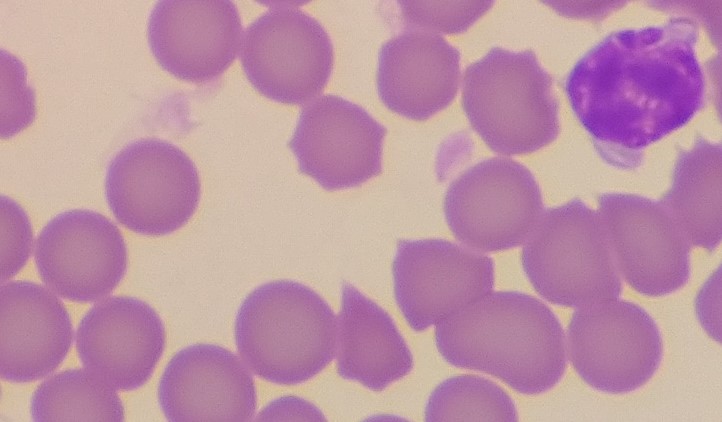
White blood cell type: Lymphocyte